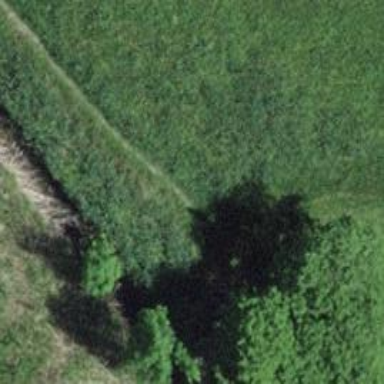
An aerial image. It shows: Grass path.